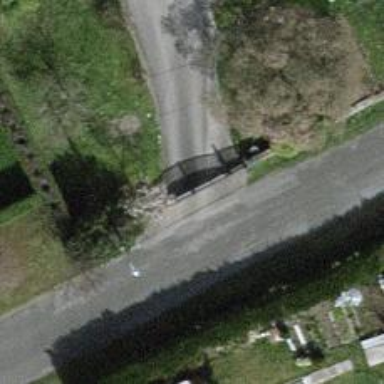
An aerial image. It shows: Gate.